Question: I am trying to replicate Lagrange Interpolating Polynomials in Mathematica. The wiki for an explanattion of them can be seen <URL>:

My problem is that I want a conditional product. if j = m I just want to skip over that product and evaluate the next one. That's why I put the false evaluation as 1. Any suggestions?
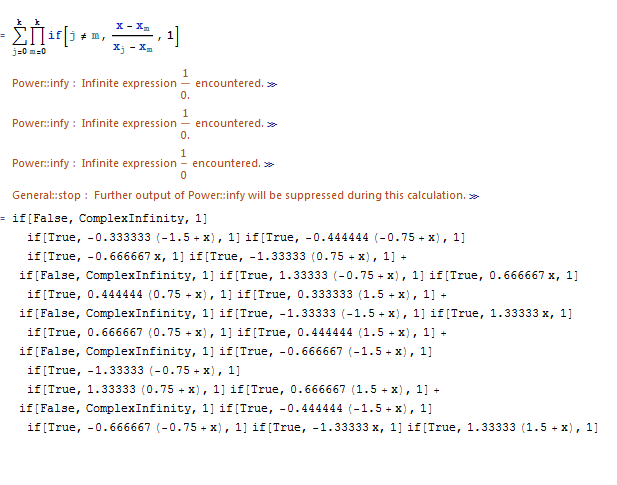
Answer: All built-in functions start with a capital letter. So the conditional is 'If[...]' not 'if[...]'. Fix that and everything works fine!
'''
With[{k = 5}, Sum[Product[
If[j != m, (x - x[m])/(x[j] - x[m]), 1], {m, 0, k}], {j, 0, k}]]
'''